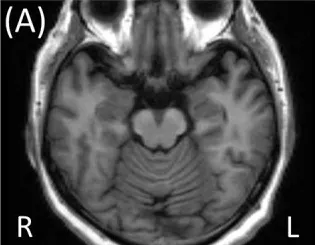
Case 1 images. (A,B) Brain magnetic resonance T1-weighted images. None of them showed any abnormalities.
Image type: radiology (mri)